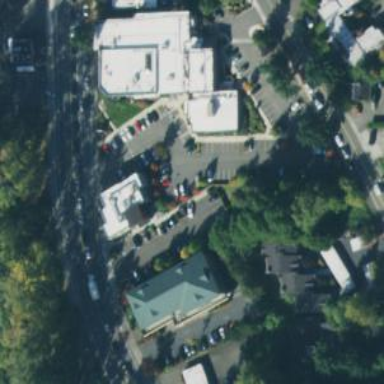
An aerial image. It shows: Parking space is available.